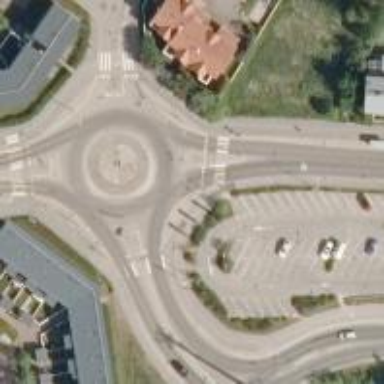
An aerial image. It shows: Secondary road made of asphalt leading to roundabout.